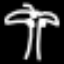
Label: palm tree